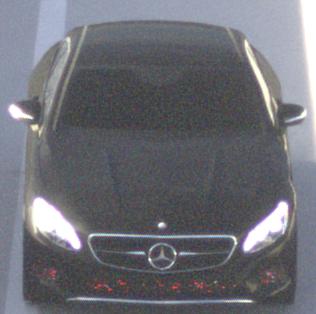
Make: Mercedes-Benz
Model: S 400 Coupé
Detailed model: S-Class (217) Coupé
Model produced from: 2015/10
Model produced until: 2017/09
Doors: 2
Color: black
Road condition: dry road
Daytime: morning or afternoon
Contrast: high contrast